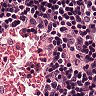
Metastatic tissue present: no